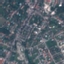
Land use / land cover: Residential